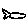
Label: fish